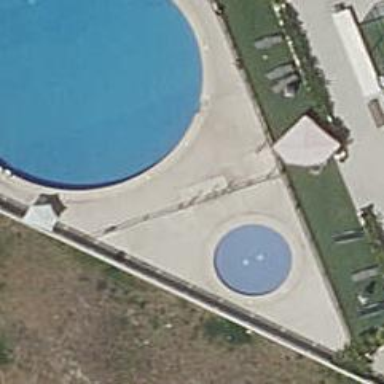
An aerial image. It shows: Swimming pool located in leisure land.